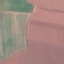
Land use / land cover class: AnnualCrop